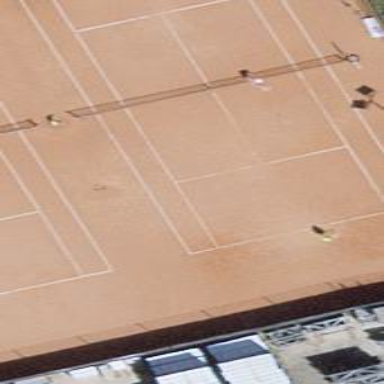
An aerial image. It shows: Tennis court on pitch.